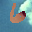
Label: 6